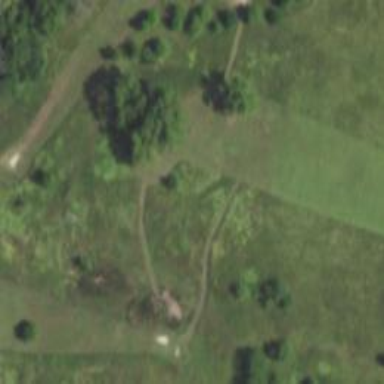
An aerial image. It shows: Disc golf course designed for leisure and sport.